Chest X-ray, PA view. Patient: 62 years old, sex F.
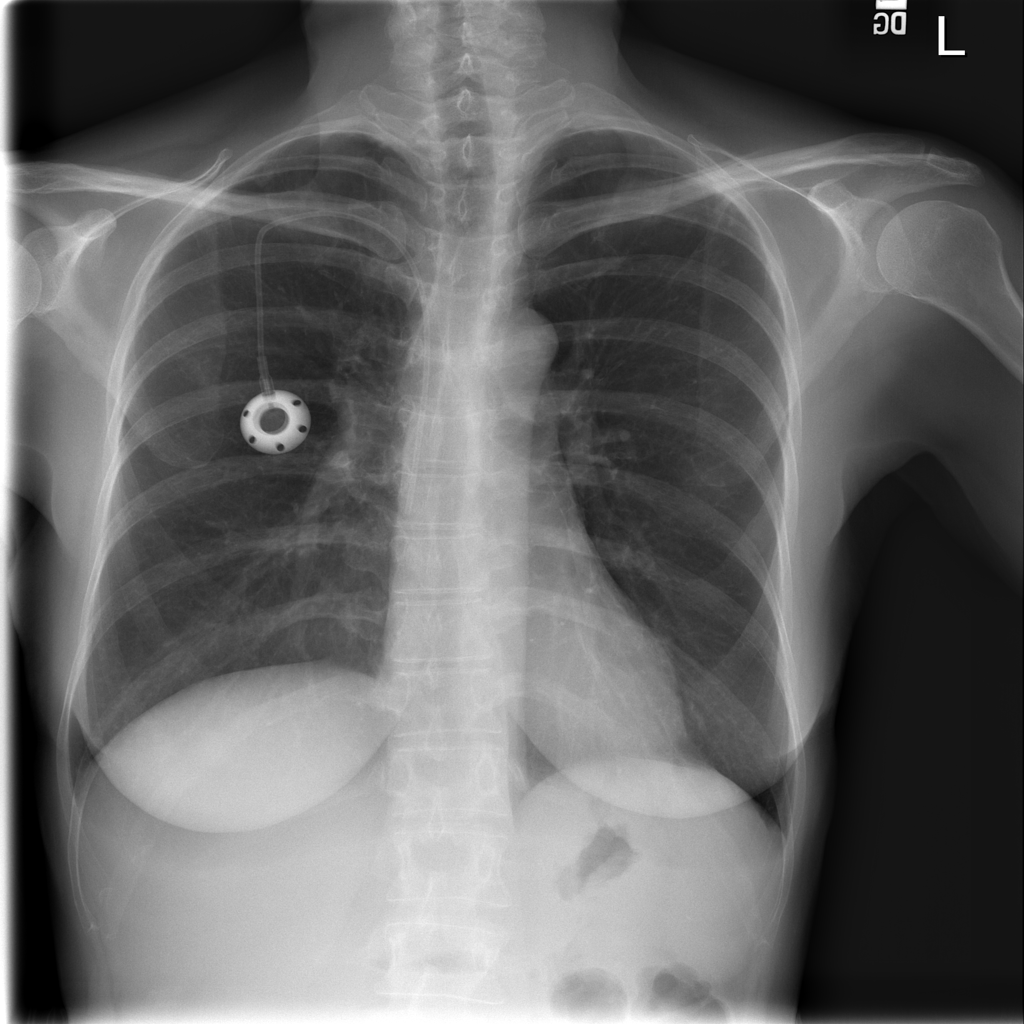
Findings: No Finding